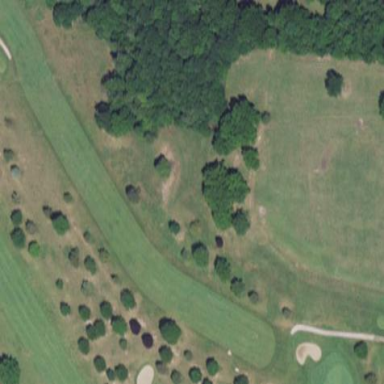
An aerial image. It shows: Area of rough grass used for golf.